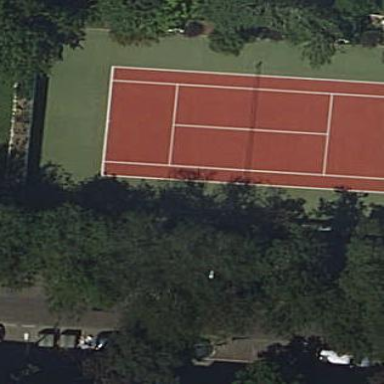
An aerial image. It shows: Asphalt tennis court on pitch.